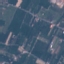
Land use / land cover: PermanentCrop